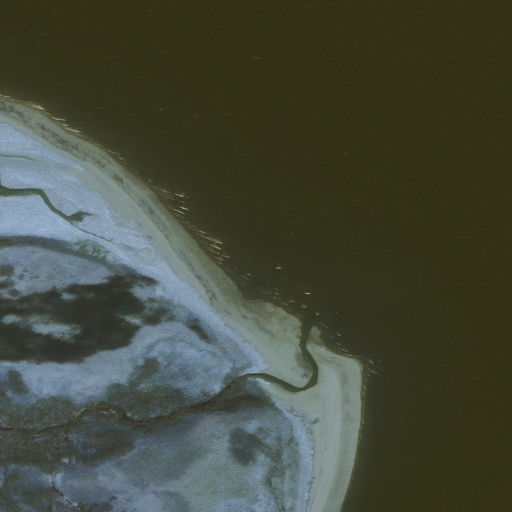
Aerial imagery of cape in Alaska named Coal Point containing only unknown